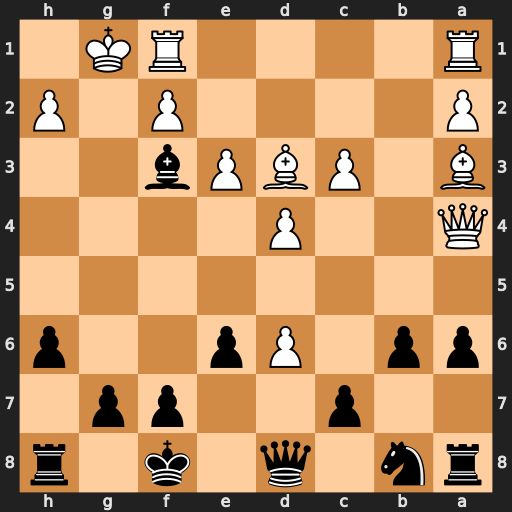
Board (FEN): rn1q1k1r/2p2pp1/pp1Pp2p/8/Q2P4/B1PBPb2/P4P1P/R4RK1
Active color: b
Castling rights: -
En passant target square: -
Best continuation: Qg5#